Chest X-ray. View position: AP
Patient age: 66
Patient sex: M
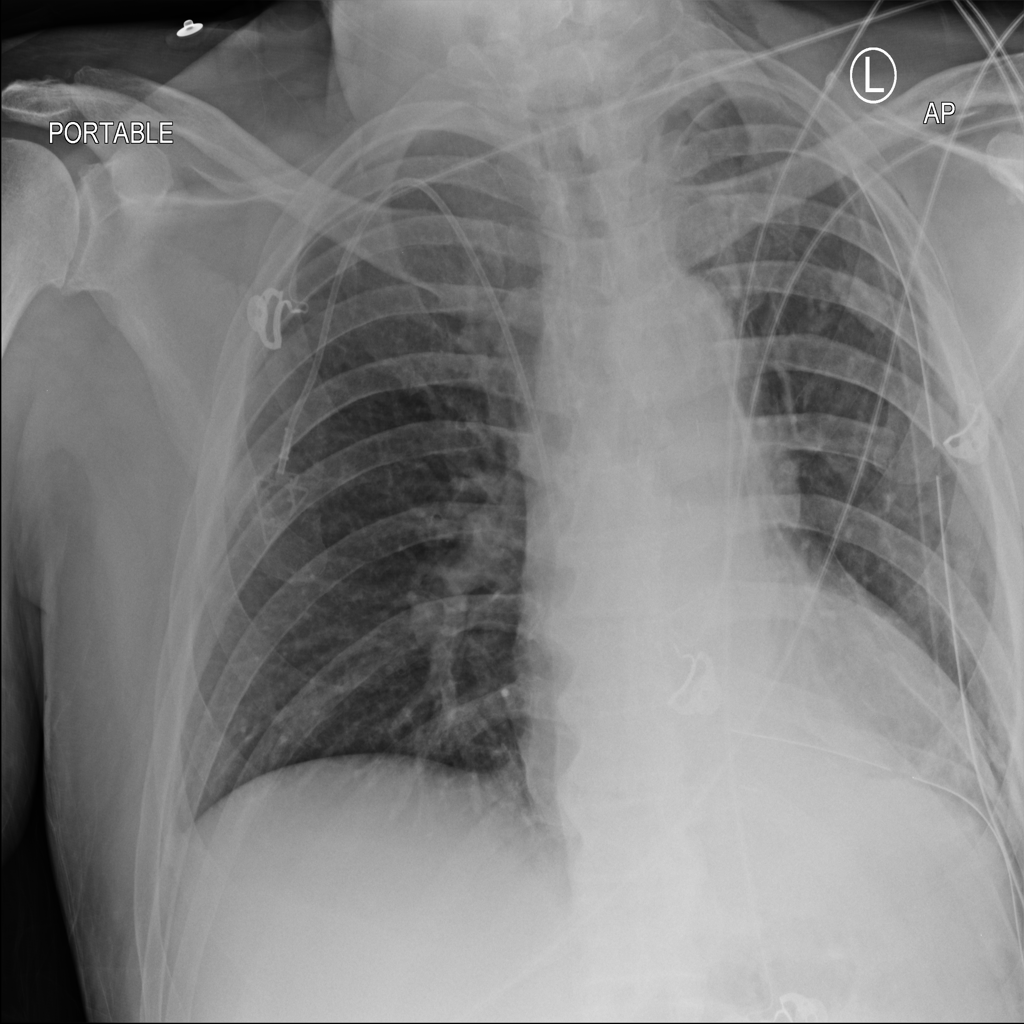
Finding: Pneumothorax